Question: I'd like to develop a simple solution using .NET for the following problem:
We have several computers in a local network:
- - -
When a client computer needs to execute the program, he would send a request to the server, and the server would distribute the job to a workstation when available for execution, and inform the client computer when the execution has been performed.
I'm not very used to web and services development so I'm not sure if it's the best way to go, but below is a possible solution I thought about:
- - -
I summarized this in the below figure:

Do you think to a simpler solution?
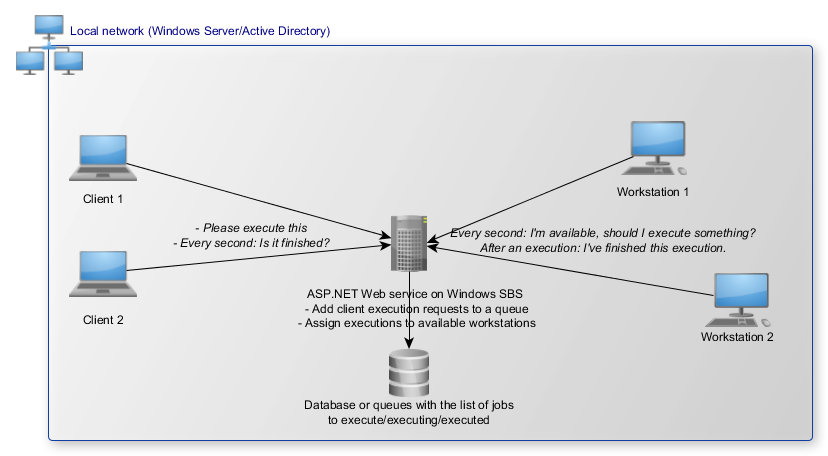
Answer: Have a look at <URL>! You could use it as messaging framework and you would not need to poll the service from 2 different diretions. With signalR you would be able to push execution orders to the service and the service will notify the client once the execution has been processed. The workstation would be connected with signalR, too. They would not need to ask for execution orders as the webservice would be able to push execution orders to either all or a specific workstation.